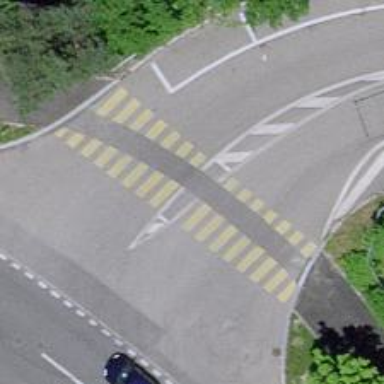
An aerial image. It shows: Crossing road.